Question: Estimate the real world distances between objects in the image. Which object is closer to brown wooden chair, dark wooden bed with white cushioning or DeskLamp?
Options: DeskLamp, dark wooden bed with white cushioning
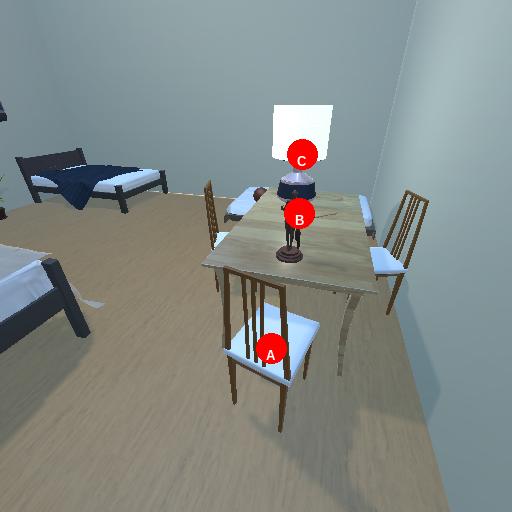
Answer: DeskLamp